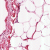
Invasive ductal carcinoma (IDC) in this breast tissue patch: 0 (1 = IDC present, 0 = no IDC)